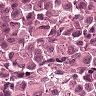
Metastatic tissue present: yes